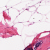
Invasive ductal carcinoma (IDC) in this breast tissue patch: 0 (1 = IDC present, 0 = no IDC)